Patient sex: M
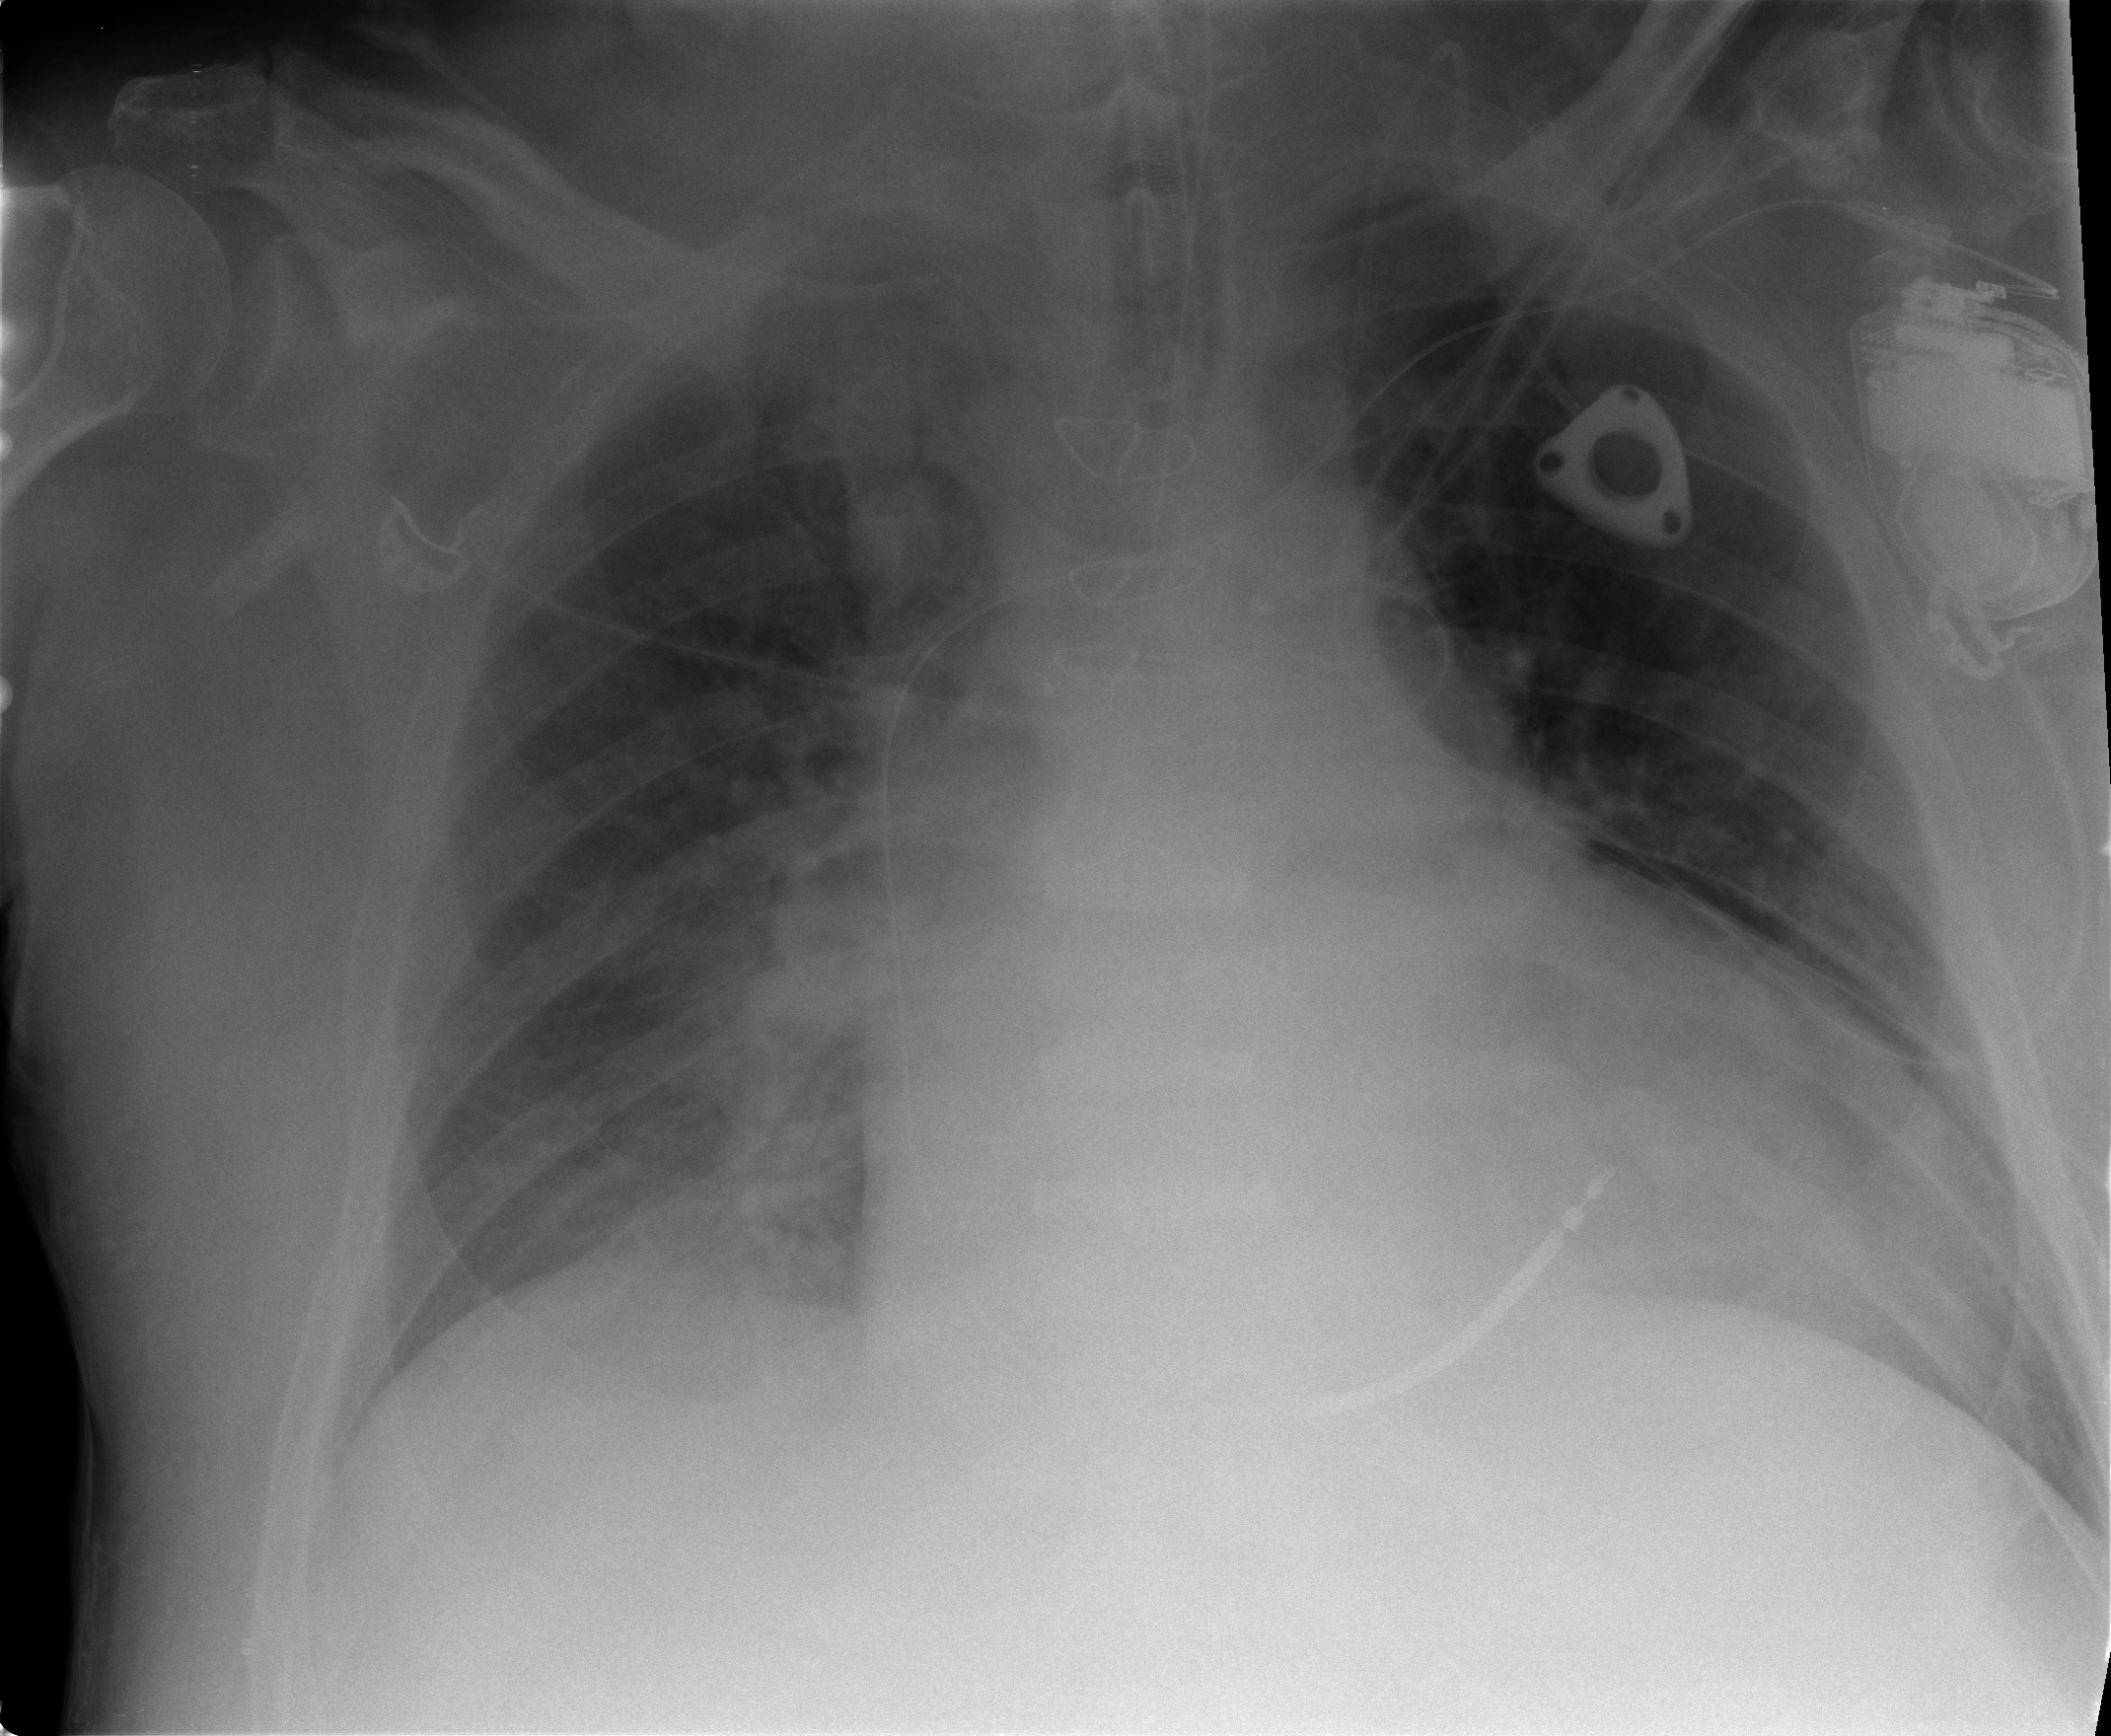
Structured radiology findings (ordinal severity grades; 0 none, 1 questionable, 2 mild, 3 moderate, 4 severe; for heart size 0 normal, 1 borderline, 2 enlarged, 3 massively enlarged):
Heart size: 3
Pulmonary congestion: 1
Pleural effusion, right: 0
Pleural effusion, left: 0
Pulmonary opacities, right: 1
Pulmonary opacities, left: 0
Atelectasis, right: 2
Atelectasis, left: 0